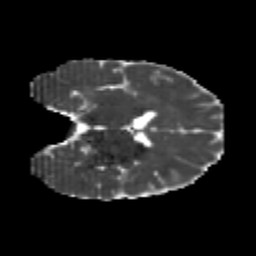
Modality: MD
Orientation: coronal
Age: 23
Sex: male
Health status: healthy
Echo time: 0.074 s